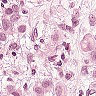
Metastatic tissue present: yes